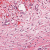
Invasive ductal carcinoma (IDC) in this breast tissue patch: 1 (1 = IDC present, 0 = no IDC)